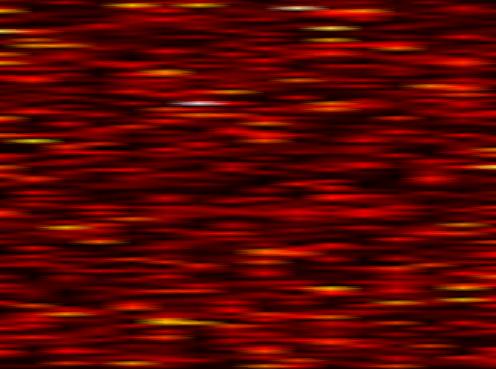
Label: FBMC